Question: Ok I have a layout like the one in this pic:

The table in the upper part of the screen is made by:
'''
define(['backbone','collections/messages','views/message'], function(Backbone, MessageCollection, MessageView) {
var MessageListView = Backbone.View.extend({
el: '#messagesContainer',
initialize: function() {
this.collection = new MessageCollection();
this.collection.fetch({reset:true});
this.listenTo( this.collection, 'reset', this.render );
this.table = this.$el.find("table tbody");
this.render();
},
render: function() {
this.collection.each( function(message, index) {
this.renderMessage(message, index);
}, this);
},
renderMessage: function(message, index) {
var view = new MessageView({
model:message,
className: (index % 2 == 0) ? "even" : "odd"
});
this.table.append( view.render().el );
}
});
return MessageListView;
});
'''
'''
define(['backbone','models/message'], function(Backbone, MessageCollection, MessageView) {
var MessageView = Backbone.View.extend({
template: _.template( $("#messageTemplate").html() ),
render: function() {
this.setElement( this.template(this.model.toJSON()) );
return this;
},
events:{
'click':'select'
},
select: function() {
// WHAT TO DO HERE?
}
});
return MessageView;
});
'''
'''
define(['backbone','views/messages'], function(Backbone, MessageList) {
var App = Backbone.View.extend({
initialize: function() {
new MessageList();
}
});
return App;
});
'''
I will soon add a new view (maybe "PreviewView") in the lower part of the screen.
For example, it could be interesting to display other model's attributes (details, e.g.) inside the PreviewView.
What is the best practice?
- - -
Thank you, if you need more details tell me please, I'll edit the question.
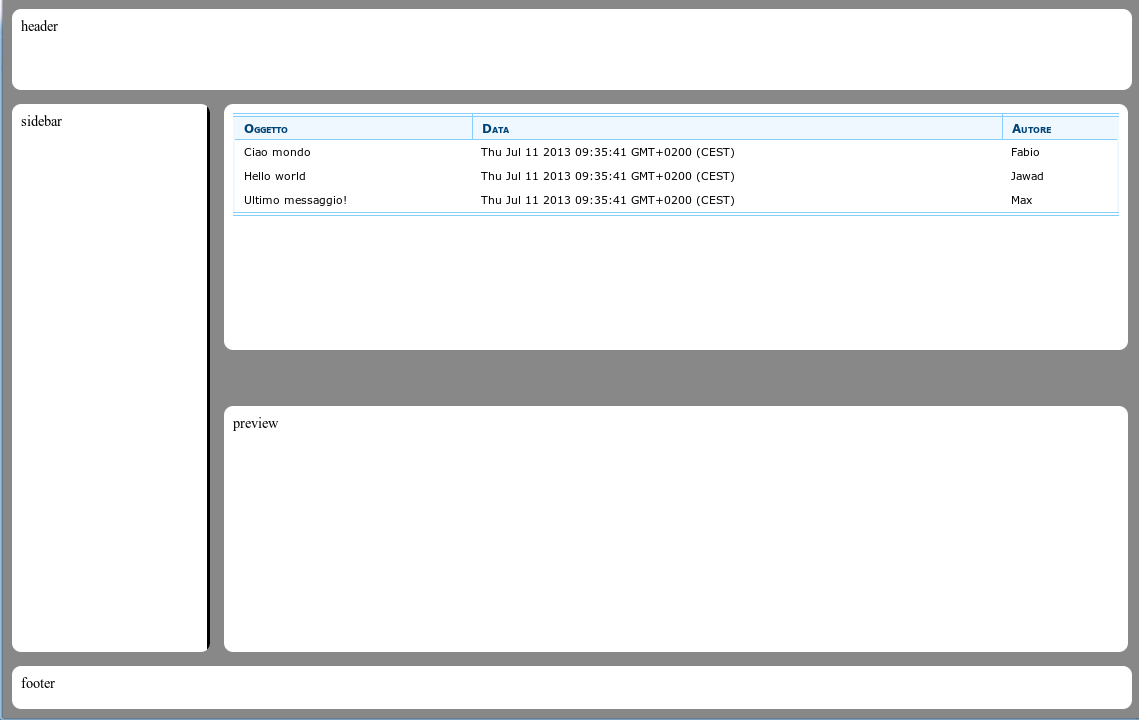
Answer: Not sure about the best practice but I found this solution trivial to implement. I created a global messaging object, bus, whatever:
'''
window.App = {};
window.App.vent = _.extend({}, Backbone.Events);
'''
You have to register the "triggerable" functions of PreviewView on the previously created event bus (according to your example, this should be in the 'PreviewView'):
'''
initialize: function () {
App.vent.on('PreviewView.show', this.show, this);
}
'''
Now you should be able to trigger any of registered events from anywhere within your application by calling: 'App.vent.trigger'. For example when the user click on a row you will have something similar:
'''
App.vent.trigger('PreviewView.show');
'''
in case if you have to send and object along with the triggered event use:
'''
App.vent.trigger('PreviewView.show', data);
'''